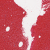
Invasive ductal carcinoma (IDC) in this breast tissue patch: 0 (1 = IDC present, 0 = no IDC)